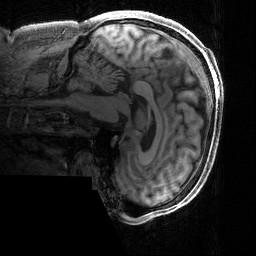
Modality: T1w
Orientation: sagittal
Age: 44
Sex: male
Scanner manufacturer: siemens
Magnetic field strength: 3 T
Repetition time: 2.4 s
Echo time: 0.00215 s